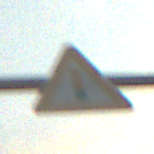
Verkehrszeichen: Lichtzeichenanlage
Umgebung: Outdoor, Suburban
Tageszeit: SunriseSunset
Wetter: PartlyCloudy
Licht: Natural
Jahreszeit: NotSpecified
Kontrast: MediumContrast